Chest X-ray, AP view. Patient: 50 years old, sex F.
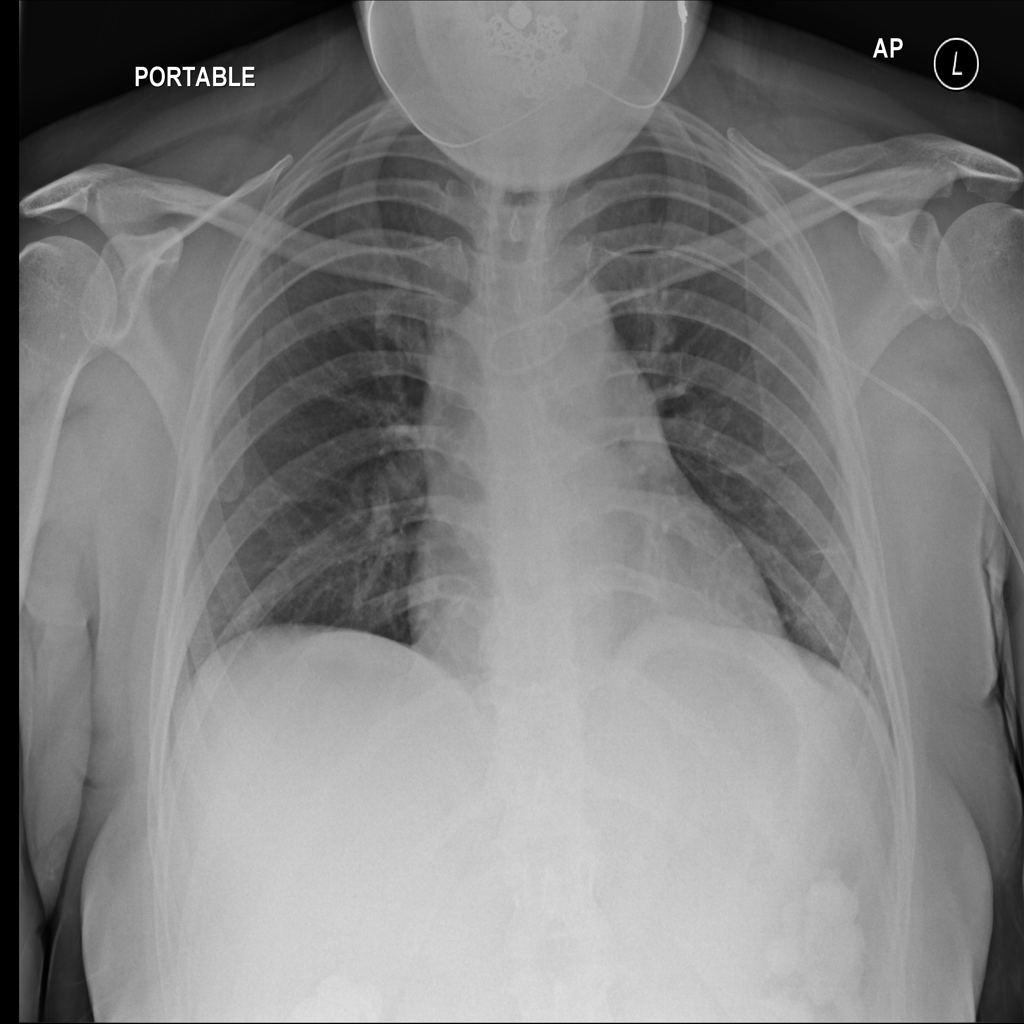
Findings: No Finding